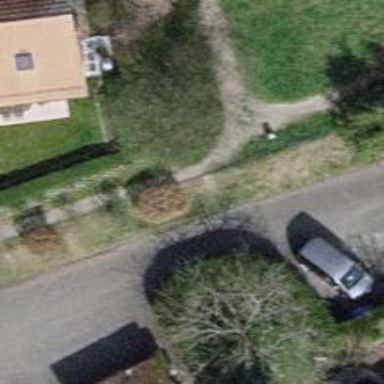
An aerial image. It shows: Footway with surface of fine gravel.